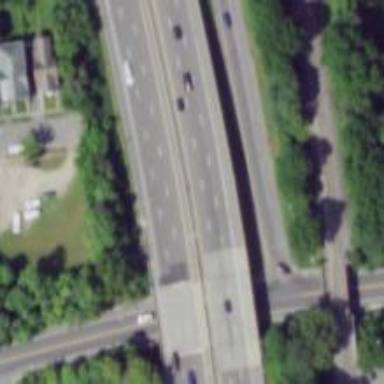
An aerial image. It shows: Motorway bridge.